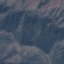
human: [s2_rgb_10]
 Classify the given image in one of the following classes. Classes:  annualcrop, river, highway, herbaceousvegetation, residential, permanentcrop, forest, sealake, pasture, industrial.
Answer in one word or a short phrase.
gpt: HerbaceousVegetation